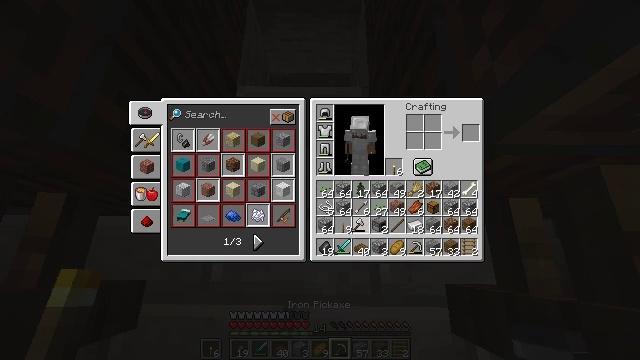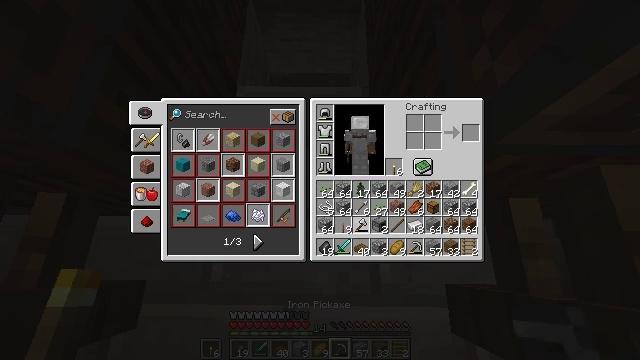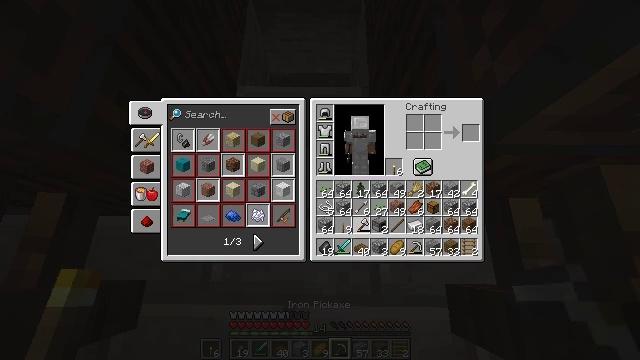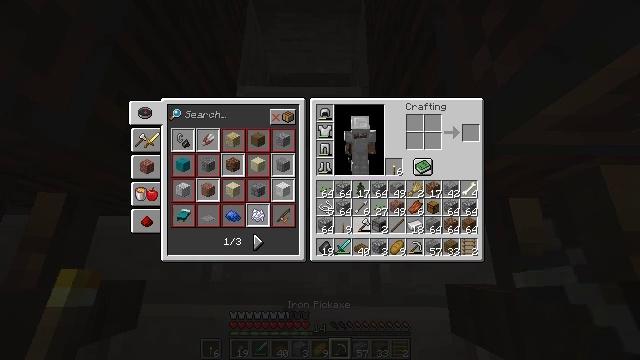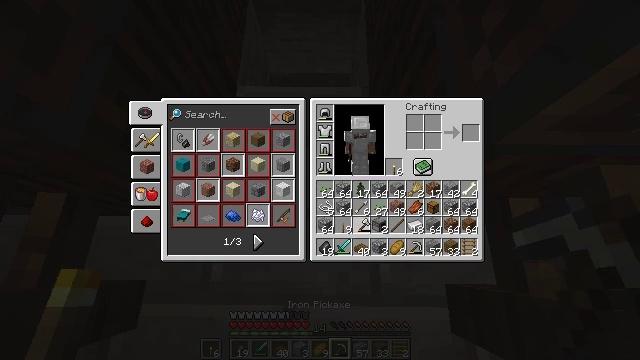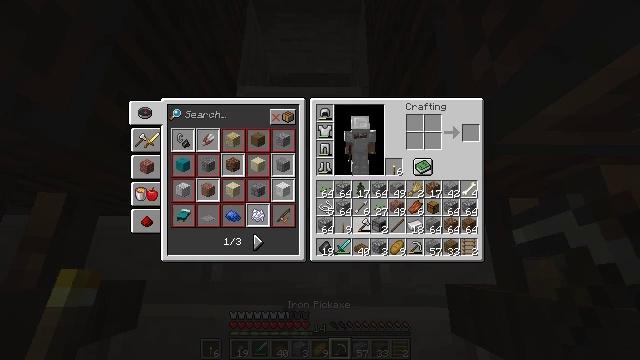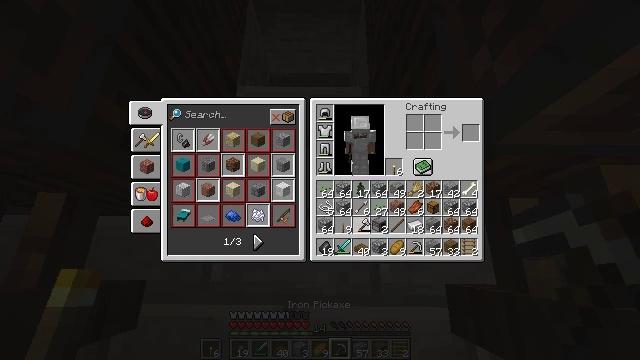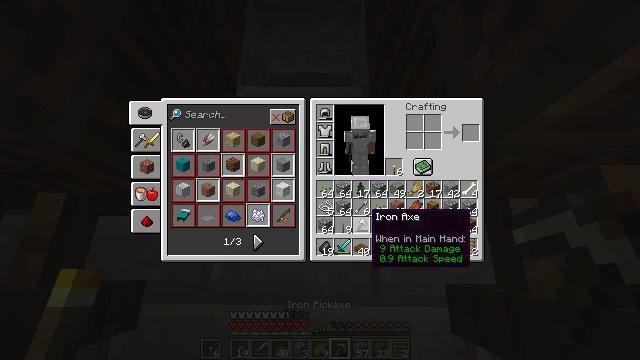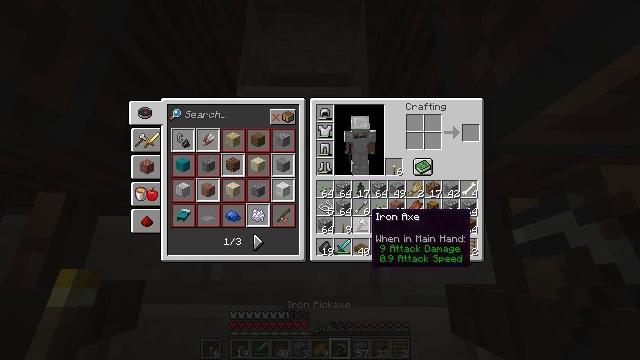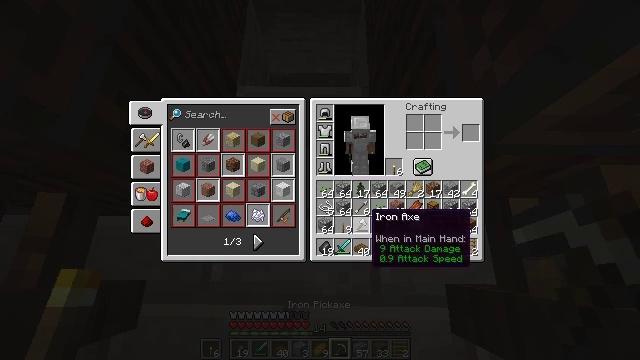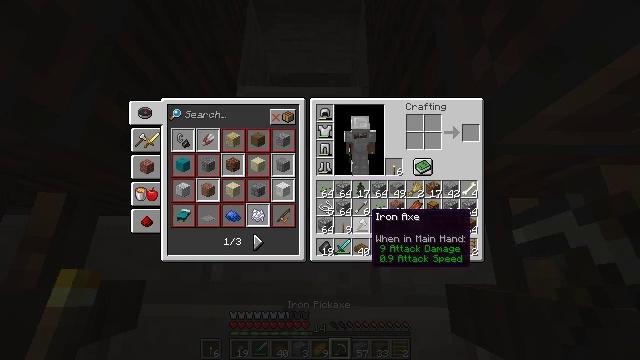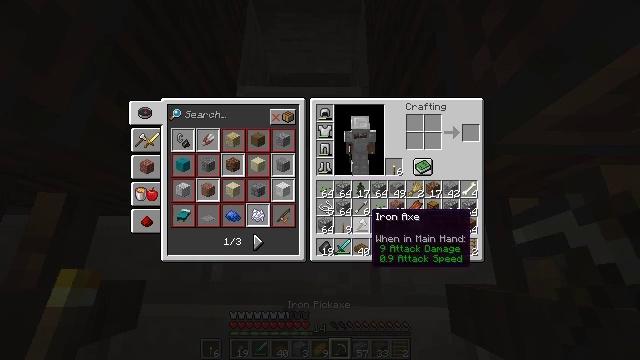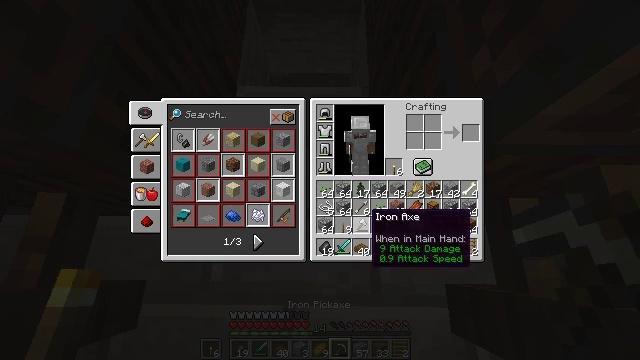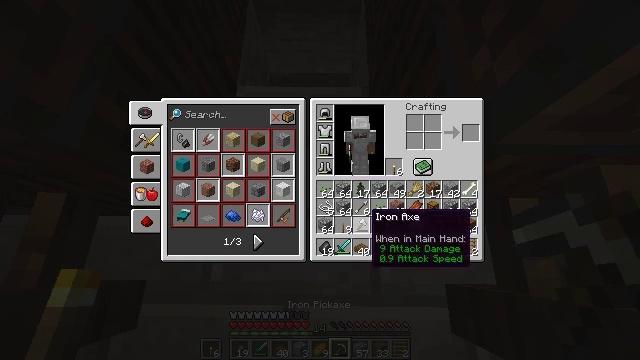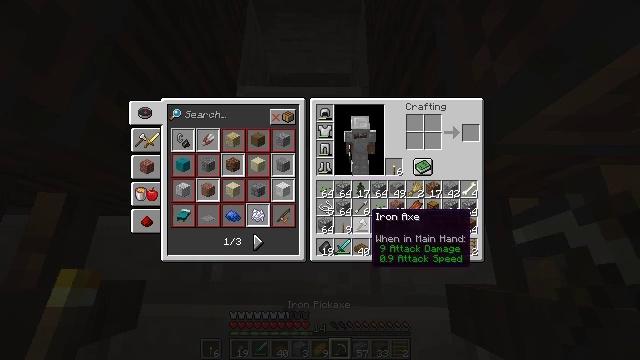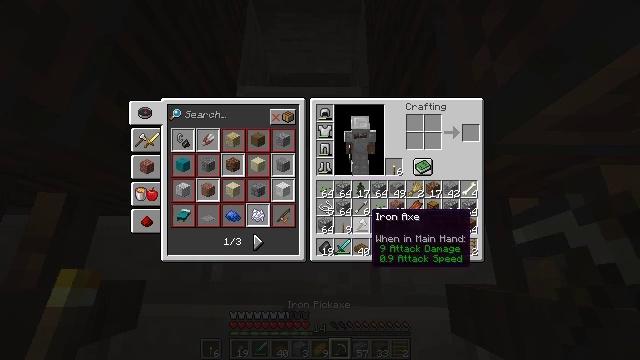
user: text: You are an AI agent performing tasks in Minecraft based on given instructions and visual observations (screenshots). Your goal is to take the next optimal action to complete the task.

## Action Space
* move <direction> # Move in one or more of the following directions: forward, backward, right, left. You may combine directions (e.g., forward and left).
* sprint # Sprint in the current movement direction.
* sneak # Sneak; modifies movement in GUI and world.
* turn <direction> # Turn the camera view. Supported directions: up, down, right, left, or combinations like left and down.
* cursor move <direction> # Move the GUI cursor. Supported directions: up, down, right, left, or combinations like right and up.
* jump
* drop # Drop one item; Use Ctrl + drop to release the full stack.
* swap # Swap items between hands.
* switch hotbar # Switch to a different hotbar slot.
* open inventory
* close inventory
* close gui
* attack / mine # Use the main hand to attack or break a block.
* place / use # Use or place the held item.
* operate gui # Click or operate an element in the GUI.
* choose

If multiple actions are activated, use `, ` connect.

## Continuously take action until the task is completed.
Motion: motion action
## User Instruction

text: Collect the stone bricks by mining.
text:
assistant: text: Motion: no_op
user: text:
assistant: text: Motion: no_op
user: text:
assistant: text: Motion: no_op
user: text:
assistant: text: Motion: operate gui
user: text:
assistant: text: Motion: operate gui
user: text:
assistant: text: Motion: operate gui
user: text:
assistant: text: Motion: no_op
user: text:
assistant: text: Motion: no_op
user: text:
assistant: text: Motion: no_op
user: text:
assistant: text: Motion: no_op
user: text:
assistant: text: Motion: no_op
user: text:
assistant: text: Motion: no_op
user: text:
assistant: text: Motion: no_op
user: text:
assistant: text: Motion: no_op
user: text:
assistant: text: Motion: no_op
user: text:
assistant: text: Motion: no_op
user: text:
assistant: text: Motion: no_op
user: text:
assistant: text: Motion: no_op
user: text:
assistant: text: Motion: no_op
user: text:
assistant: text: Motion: no_op
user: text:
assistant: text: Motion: no_op
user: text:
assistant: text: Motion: no_op
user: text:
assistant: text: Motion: no_op
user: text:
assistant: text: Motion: no_op
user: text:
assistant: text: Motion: no_op
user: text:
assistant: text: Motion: no_op
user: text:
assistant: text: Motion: no_op
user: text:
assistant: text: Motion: no_op
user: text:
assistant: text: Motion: no_op
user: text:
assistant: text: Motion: no_op